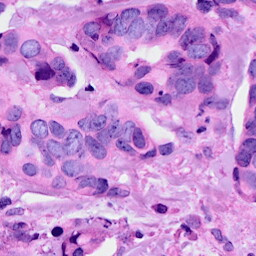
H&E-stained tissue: Breast